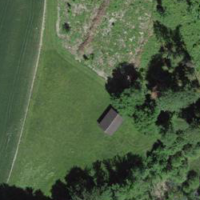
EUNIS habitat code: 44
Species observed at this site:
Lysandra bellargus
Polyommatus icarus
Argynnis paphia
Maniola jurtina
Pieris napi